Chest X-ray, AP view. Patient: 35 years old, sex M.
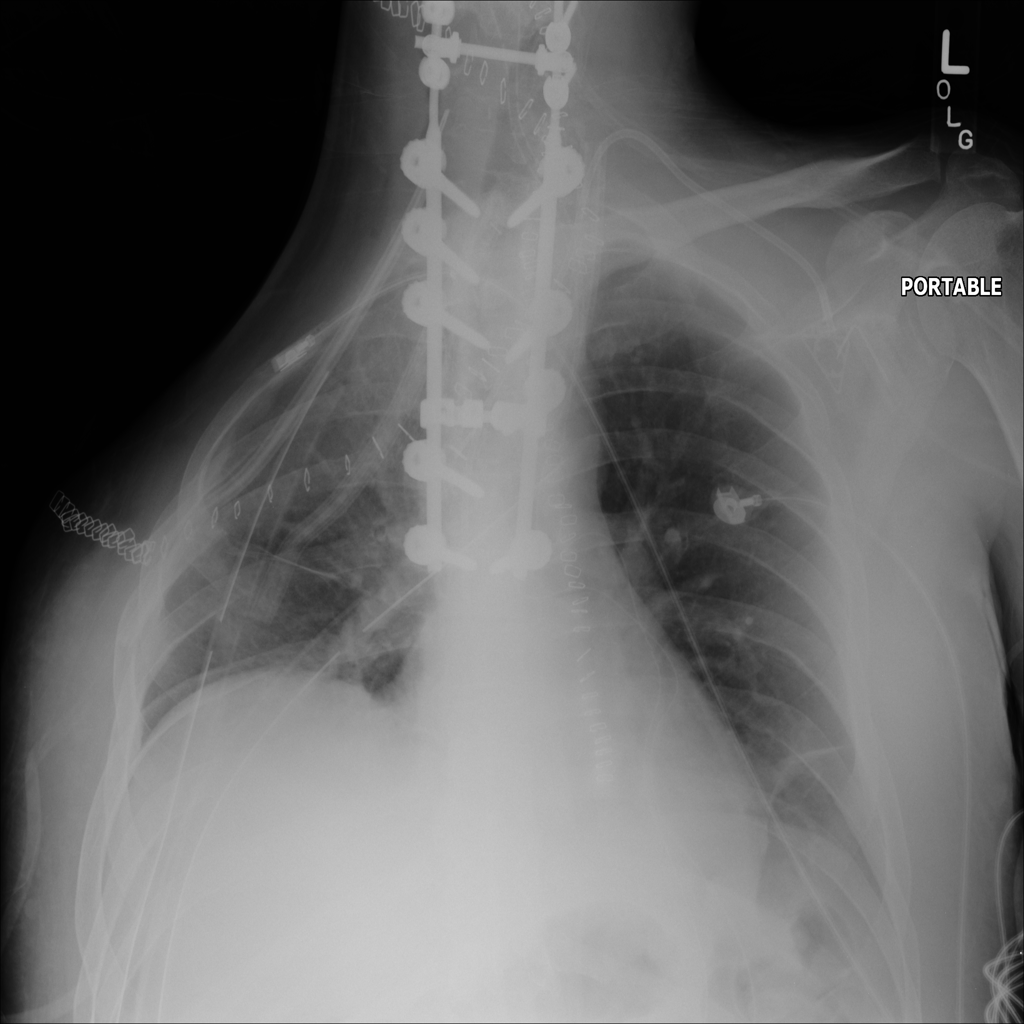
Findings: Atelectasis